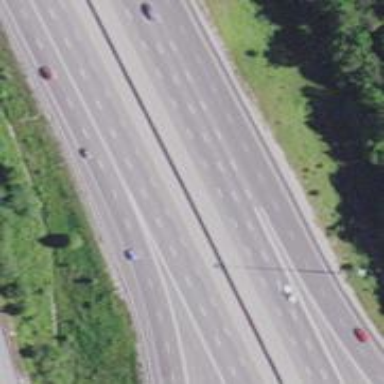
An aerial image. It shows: Motorway junction.